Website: crate-barrel
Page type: orders-overview
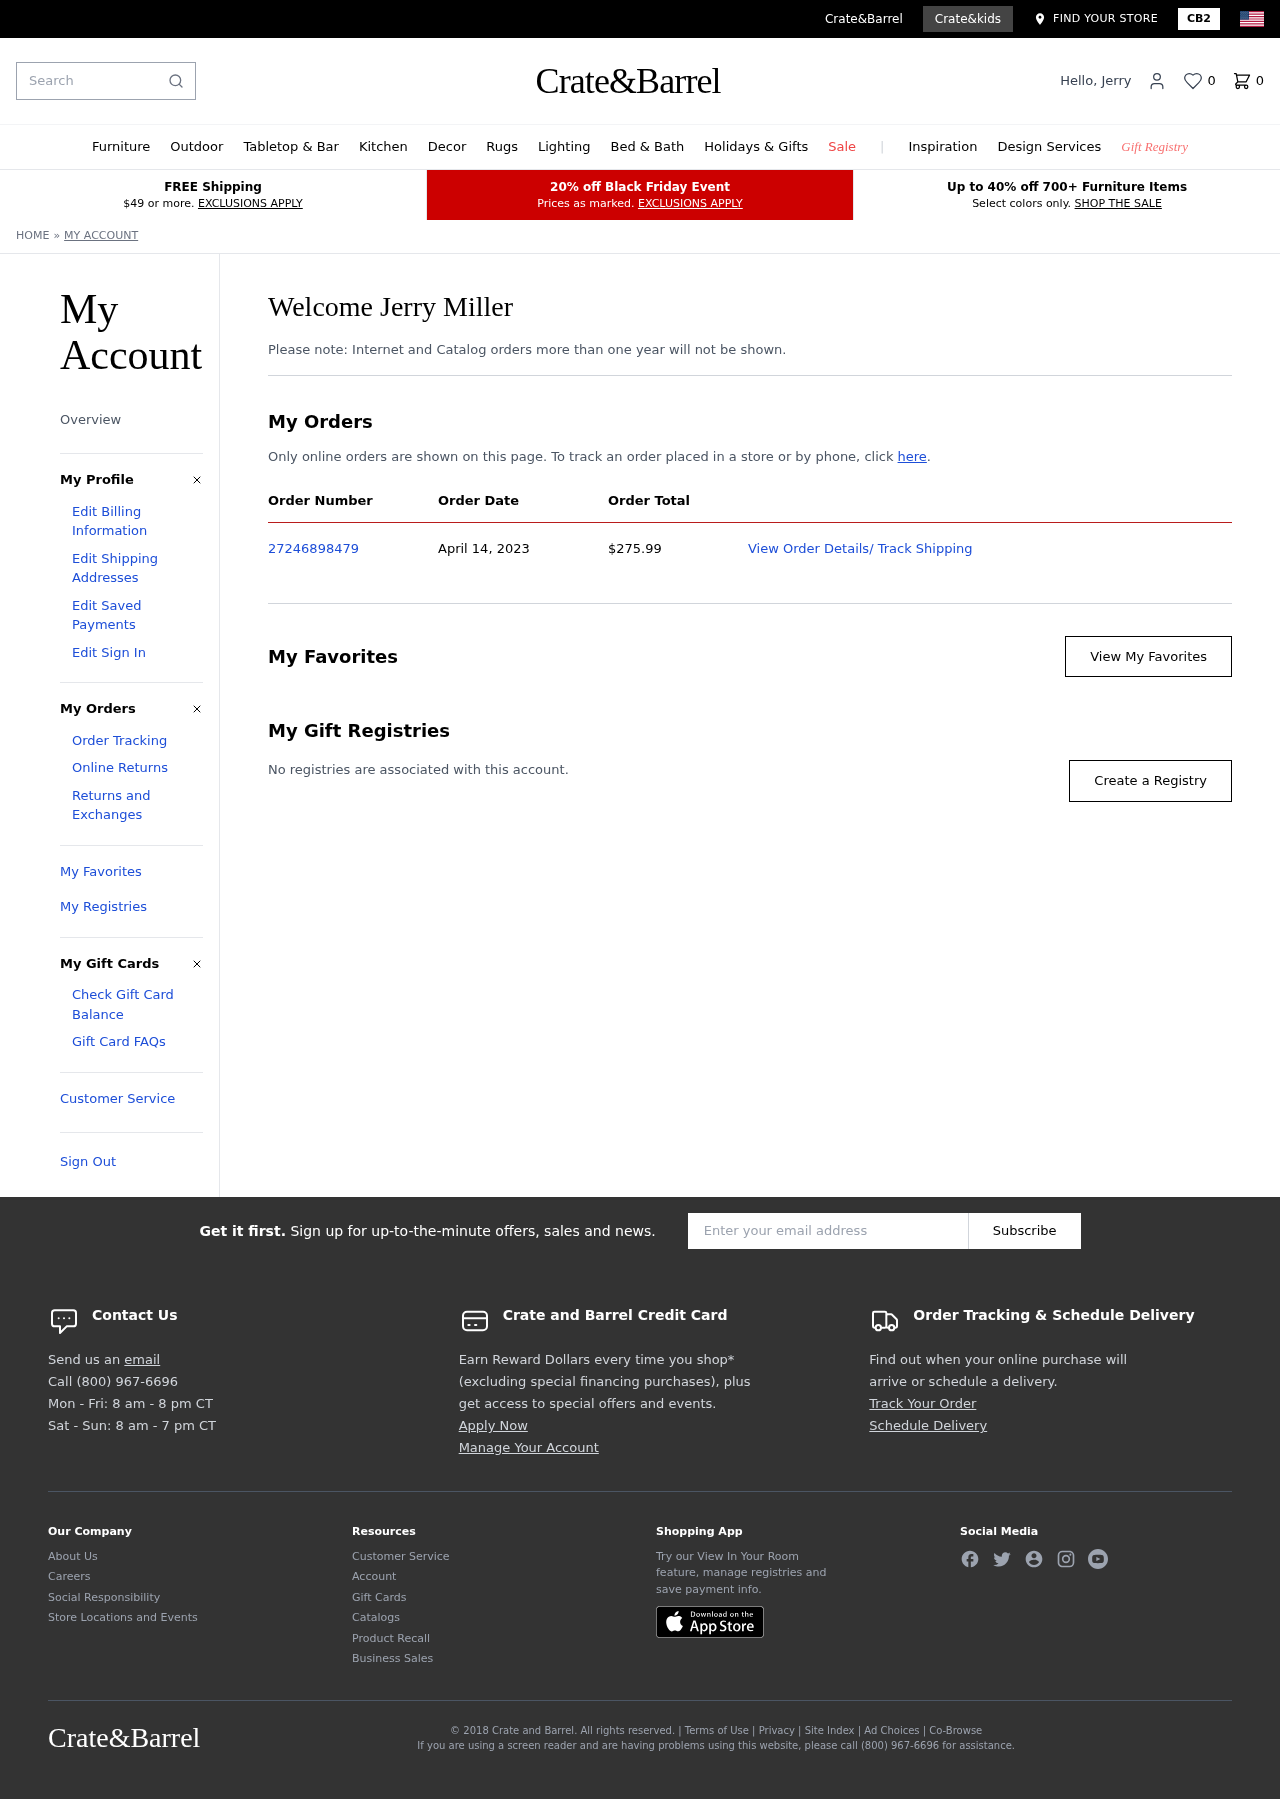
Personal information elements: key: PII_FIRSTNAME
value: Jerry
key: PII_FULLNAME
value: Jerry Miller
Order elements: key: ORDER_NUM_ITEMS
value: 0
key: ORDER_ID
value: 27246898479
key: ORDER_DATE
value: April 14, 2023
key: ORDER_TOTAL
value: $275.99
Search elements: key: HEADER_SEARCH
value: Search
Other elements: key: FAVORITES_COUNT
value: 0